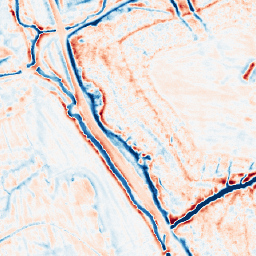
Category: edge_preserving
Decomposition family: bilateral
Decomposition parameters: d: 15
sigma_color: 100
sigma_space: 50
Upsampling method: nearest
Upsampling parameters: scale: 2
Upsampling scale: 2